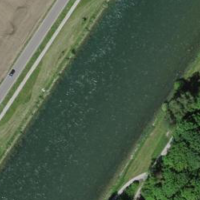
EUNIS habitat code: 15
Species observed at this site:
Euphorbia cyparissias